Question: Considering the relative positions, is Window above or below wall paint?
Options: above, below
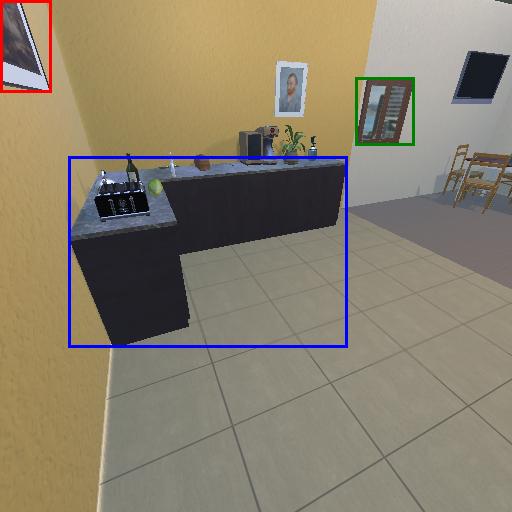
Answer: above